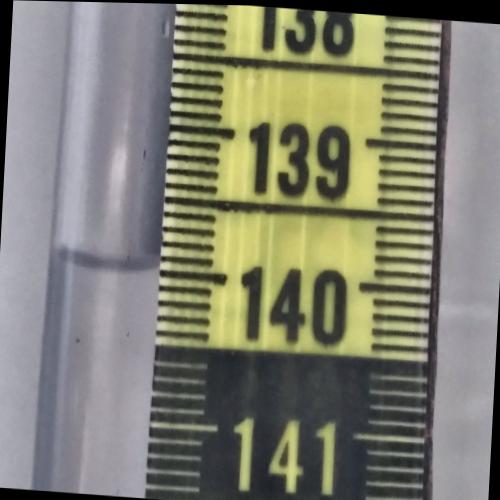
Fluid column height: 140.0 cm